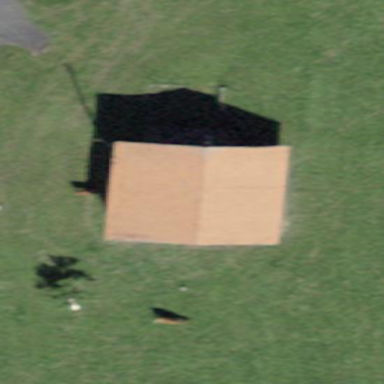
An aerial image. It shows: Barn.